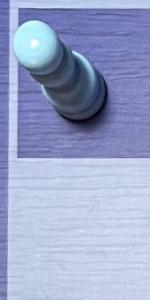
Label: Empty